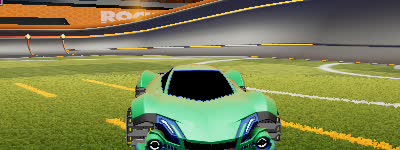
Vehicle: werewolf